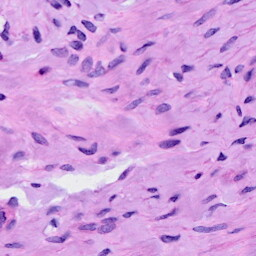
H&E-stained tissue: Cervix